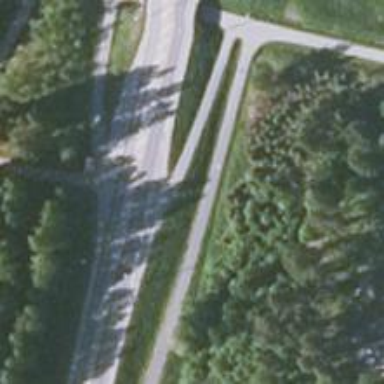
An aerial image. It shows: Cycleway.